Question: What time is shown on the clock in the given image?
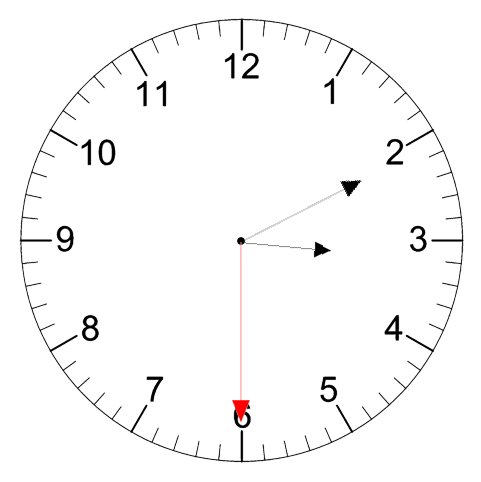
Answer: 03:10:30